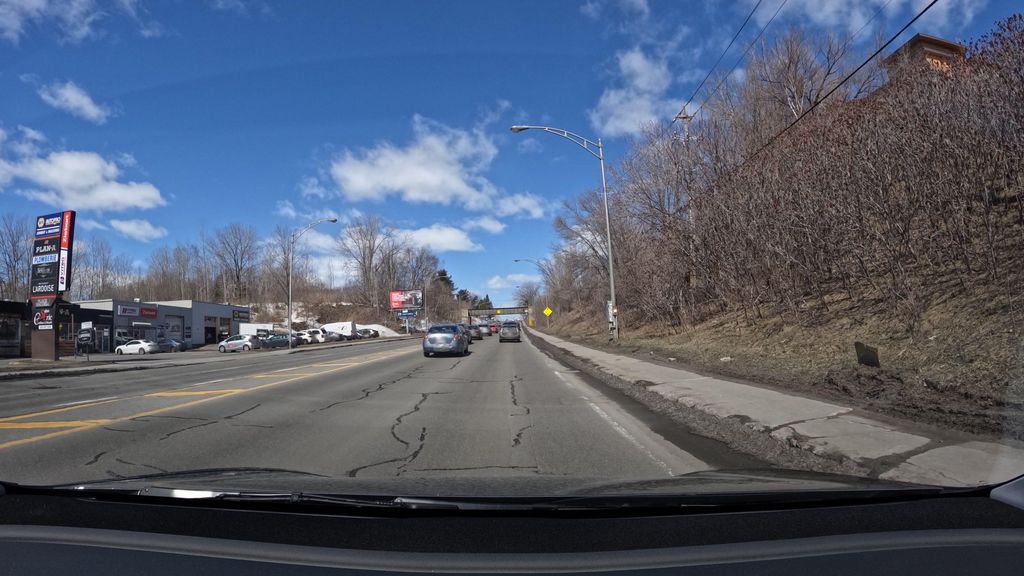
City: montreal